Field crop: maize
Growth stage: 2
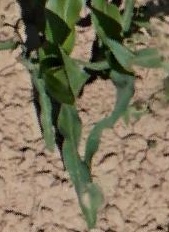
Species: maize